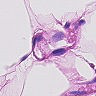
Metastatic tissue present: no